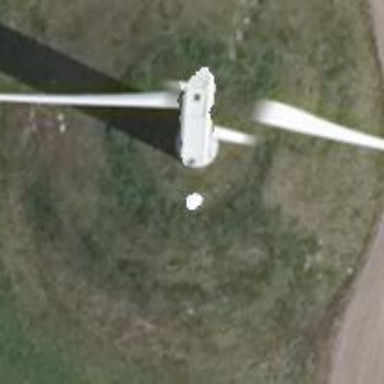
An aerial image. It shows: Wind generator with horizontal axis. The wind turbine is from Vestas.